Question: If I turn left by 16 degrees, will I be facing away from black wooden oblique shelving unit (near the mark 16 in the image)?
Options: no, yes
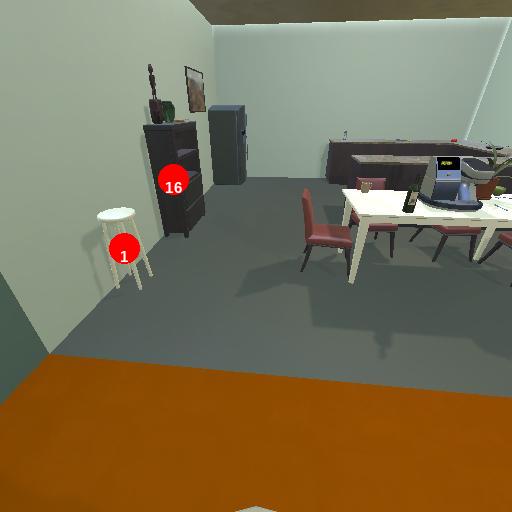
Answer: no